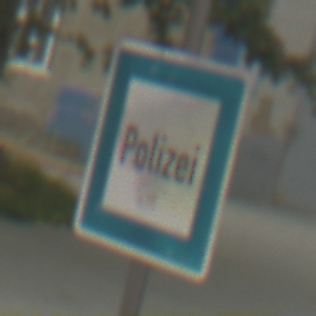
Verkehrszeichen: Polizei
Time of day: MorningAfternoon
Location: Outdoor (Suburban)
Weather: PartlyCloudy
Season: NotSpecified
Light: Natural